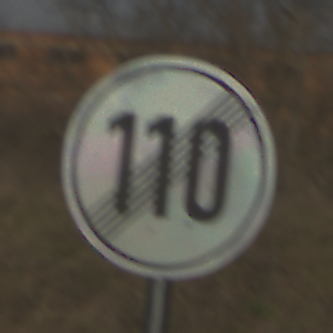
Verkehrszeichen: EndeGeschwindigkeit110
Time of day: MorningAfternoon
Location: Outdoor (Nature)
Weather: Clear
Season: NotSpecified
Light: Natural